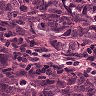
Metastatic tissue present: yes